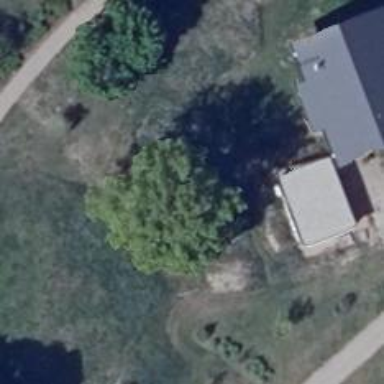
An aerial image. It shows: Evergreen broadleaved tree.